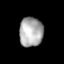
Tissue: lung
Cell type: Endothelial cells
Senescence score: 0.6171
Nuclear area (px): 685
Mean DAPI intensity: 171.445